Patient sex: M
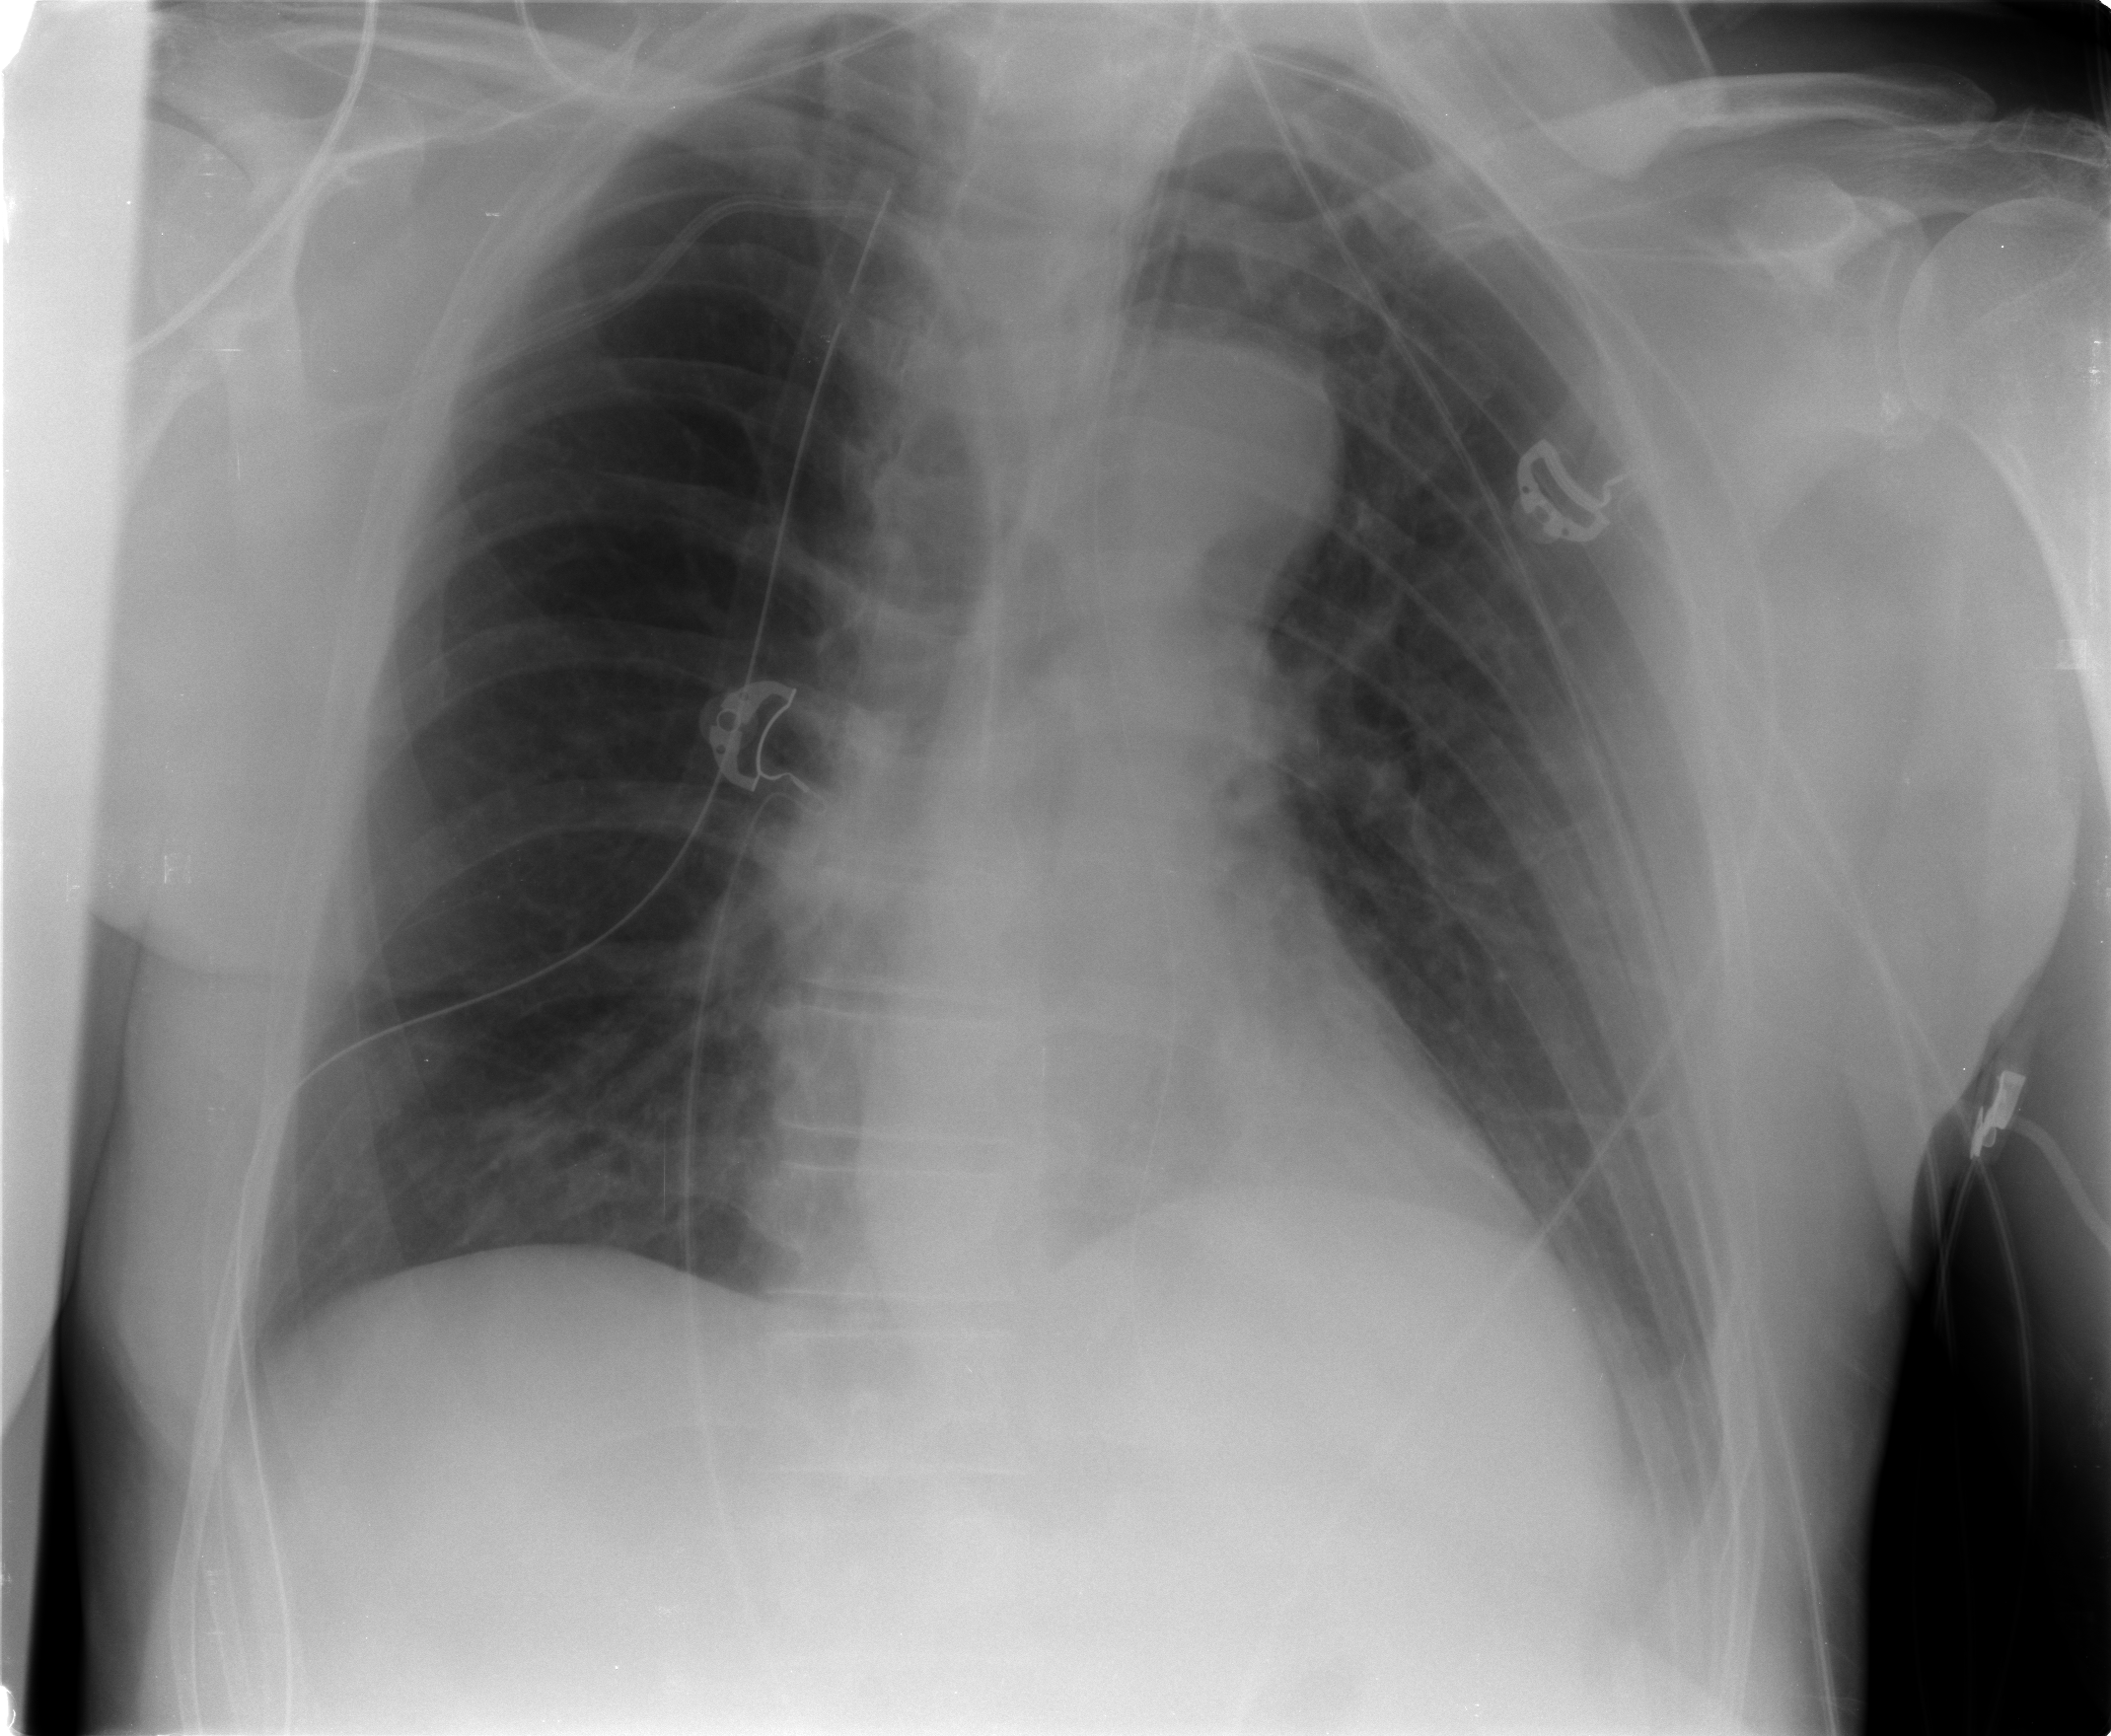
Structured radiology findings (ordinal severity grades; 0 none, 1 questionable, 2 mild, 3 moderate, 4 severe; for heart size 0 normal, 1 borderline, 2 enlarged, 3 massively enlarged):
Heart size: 0
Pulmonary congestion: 1
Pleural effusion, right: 0
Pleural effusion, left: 1
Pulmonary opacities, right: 0
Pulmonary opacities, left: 0
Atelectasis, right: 1
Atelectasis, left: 1